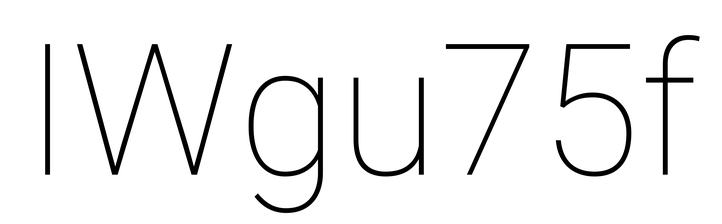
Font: Roboto_Thin